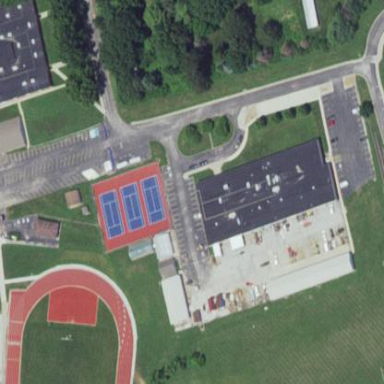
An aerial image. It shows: School building.